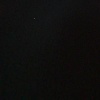
Label: space